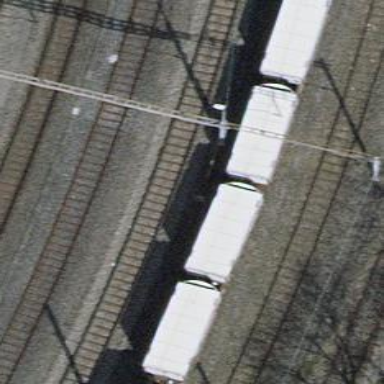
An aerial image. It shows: Siding railway track with electrified contact line.